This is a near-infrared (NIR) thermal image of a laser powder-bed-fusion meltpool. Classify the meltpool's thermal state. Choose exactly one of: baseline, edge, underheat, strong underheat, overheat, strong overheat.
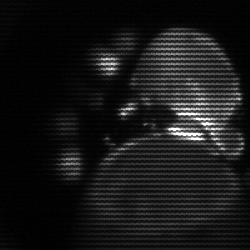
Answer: edge